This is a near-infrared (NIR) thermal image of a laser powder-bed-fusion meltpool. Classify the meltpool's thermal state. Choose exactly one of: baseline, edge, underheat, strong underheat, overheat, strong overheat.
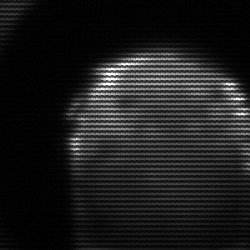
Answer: edge